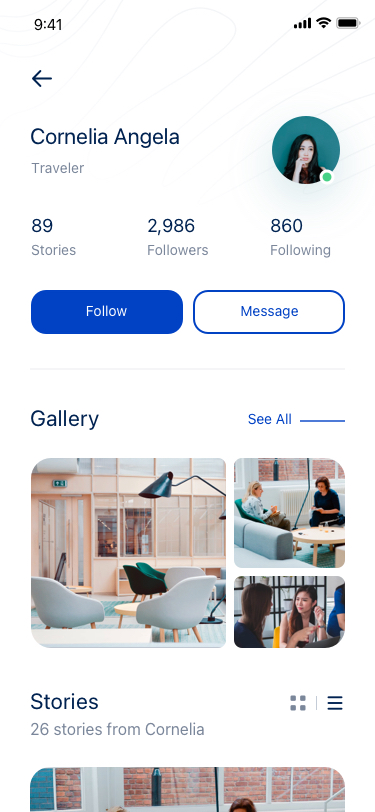
Text in this UI design:
Cornelia Angela
Traveler
89
Stories
2,986
Followers
860
Following
Follow
Message
Gallery
See All
Stories
26 stories from Cornelia